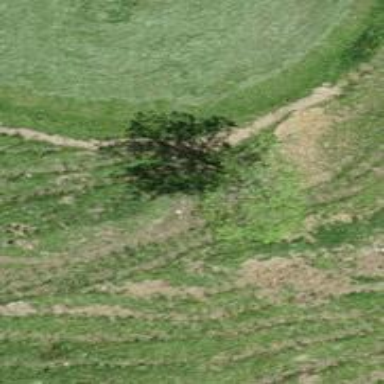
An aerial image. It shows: Single tag "natural: tree."